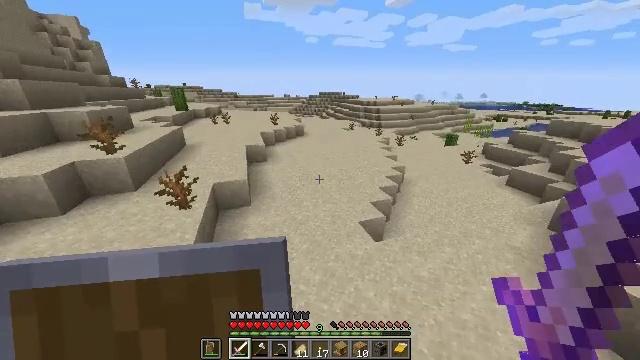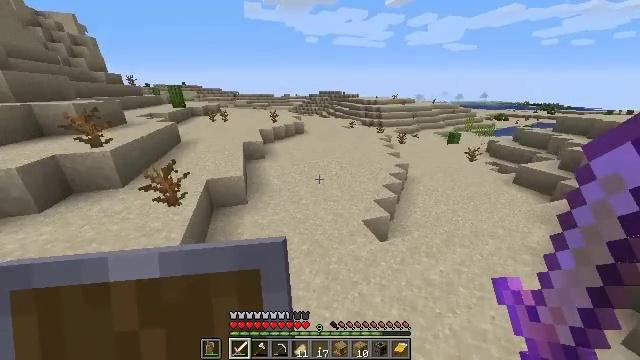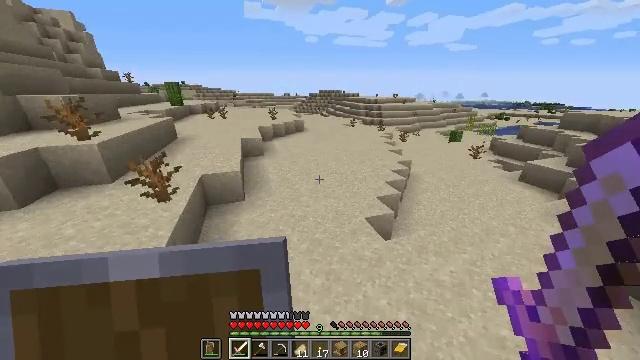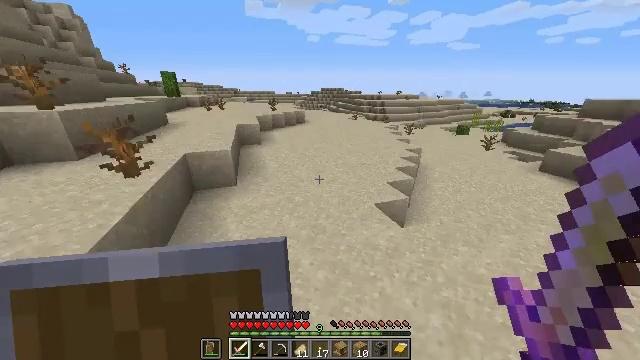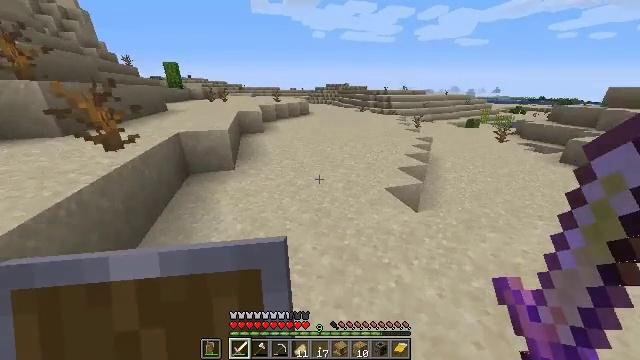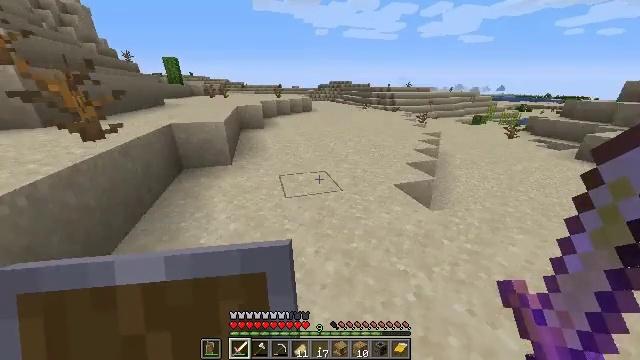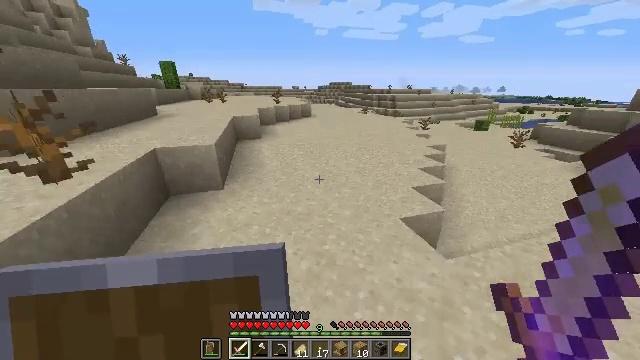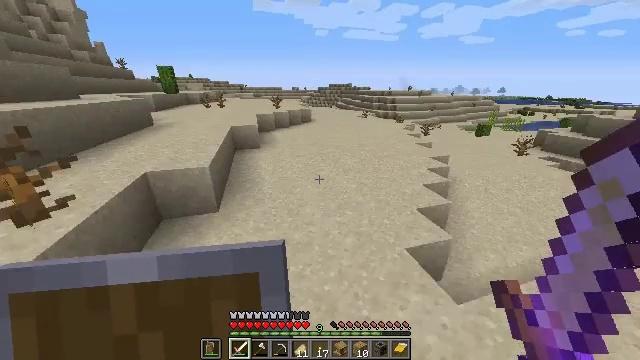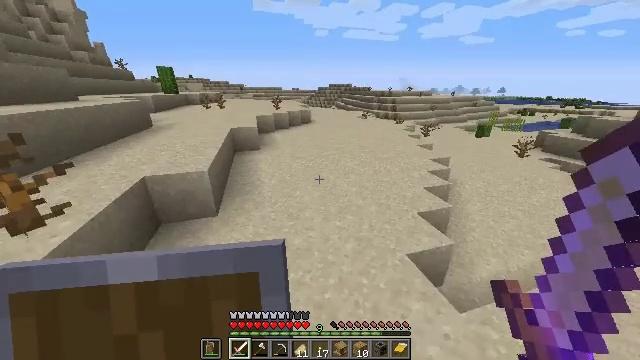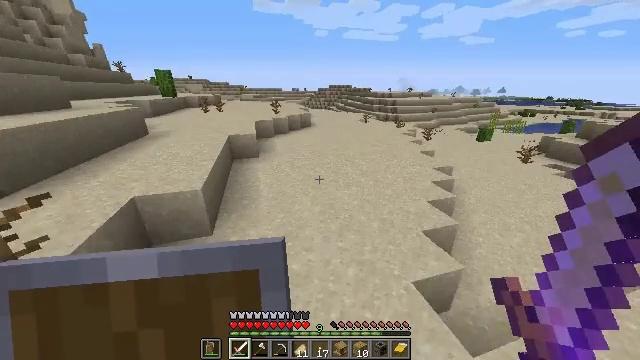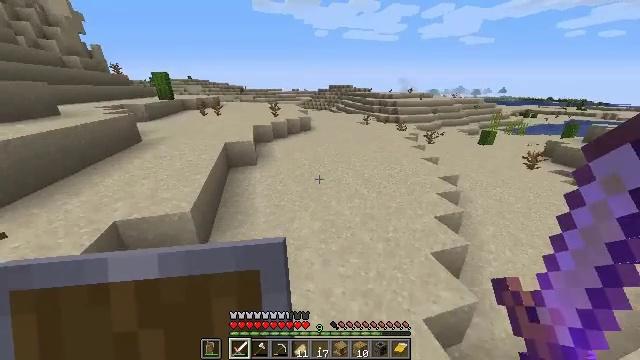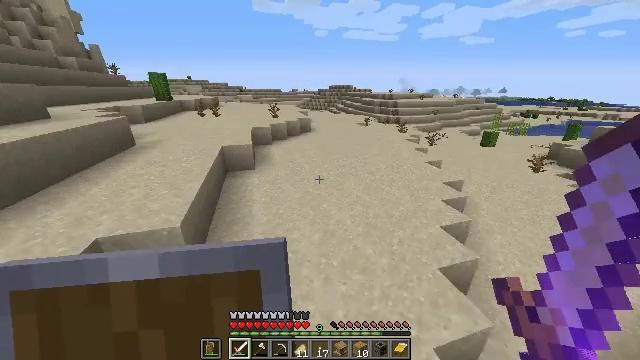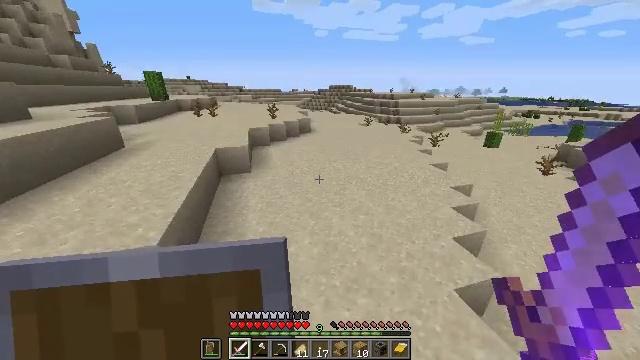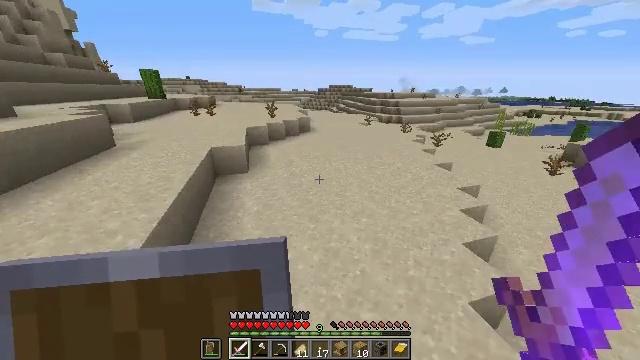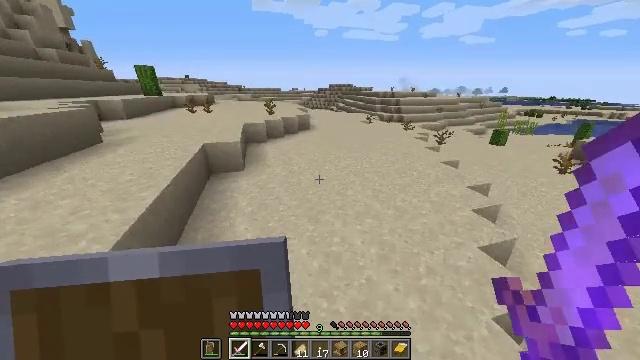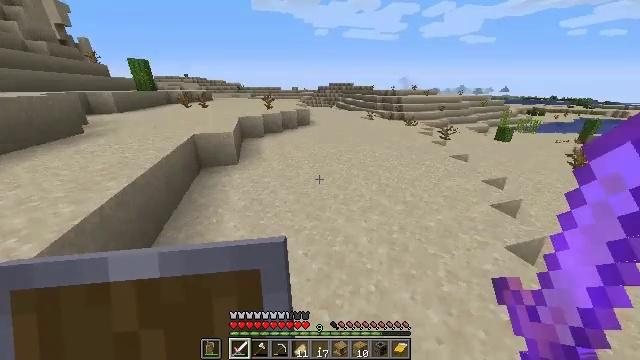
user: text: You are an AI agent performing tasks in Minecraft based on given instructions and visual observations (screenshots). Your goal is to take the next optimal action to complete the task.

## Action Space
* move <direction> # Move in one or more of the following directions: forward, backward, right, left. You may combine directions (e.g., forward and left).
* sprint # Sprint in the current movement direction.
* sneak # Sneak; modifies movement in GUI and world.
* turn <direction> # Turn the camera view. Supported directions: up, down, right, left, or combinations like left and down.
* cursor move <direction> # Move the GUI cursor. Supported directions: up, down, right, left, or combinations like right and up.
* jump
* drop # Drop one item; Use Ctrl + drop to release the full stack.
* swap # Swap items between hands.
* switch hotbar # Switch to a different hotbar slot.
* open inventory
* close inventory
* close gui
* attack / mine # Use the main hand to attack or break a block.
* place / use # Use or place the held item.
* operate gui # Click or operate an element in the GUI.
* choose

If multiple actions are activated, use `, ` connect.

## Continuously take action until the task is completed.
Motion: motion action
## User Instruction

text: Break the sugar cane.
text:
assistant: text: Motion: move forward, jump
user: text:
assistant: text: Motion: move forward, jump
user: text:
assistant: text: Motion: move forward, jump
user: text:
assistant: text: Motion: move forward, turn left, jump
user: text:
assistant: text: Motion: move forward, jump
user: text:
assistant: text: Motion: move forward, jump
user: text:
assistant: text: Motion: move forward, jump
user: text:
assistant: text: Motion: move forward, jump
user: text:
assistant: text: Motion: move forward, jump
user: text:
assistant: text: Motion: move forward, jump
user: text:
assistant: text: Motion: move forward, jump
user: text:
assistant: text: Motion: move forward, jump
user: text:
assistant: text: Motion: move forward, jump
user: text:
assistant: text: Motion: move forward, jump
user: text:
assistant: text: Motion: move forward, jump
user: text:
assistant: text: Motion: move forward, jump
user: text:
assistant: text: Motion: move forward, jump
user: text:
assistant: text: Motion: move forward, jump
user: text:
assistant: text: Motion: move forward, jump
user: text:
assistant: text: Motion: move forward, jump
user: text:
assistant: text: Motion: move forward, jump
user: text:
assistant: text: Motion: move forward, jump
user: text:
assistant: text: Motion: move forward, jump
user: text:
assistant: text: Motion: move forward, jump
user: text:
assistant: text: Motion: move forward, jump
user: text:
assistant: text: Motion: move forward, jump
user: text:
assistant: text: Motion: move forward, jump
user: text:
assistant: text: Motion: move forward, jump
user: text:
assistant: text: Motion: move forward, jump
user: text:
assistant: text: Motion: move forward, jump